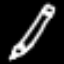
Label: pencil